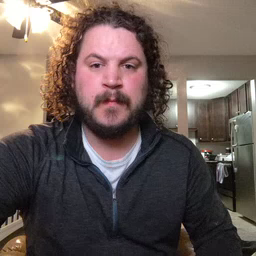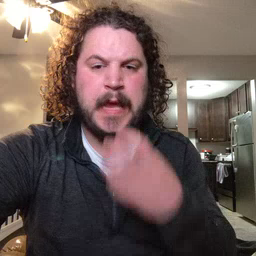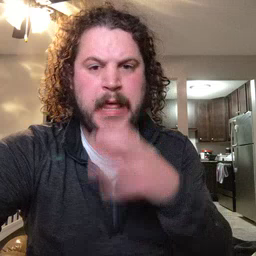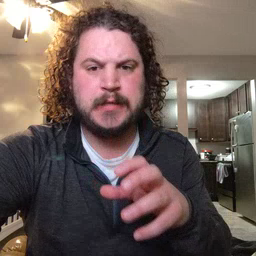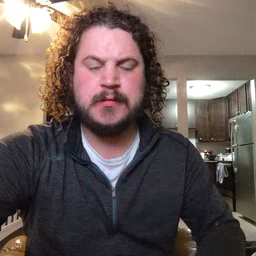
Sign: hot